Question: I have account and wanted to host a git repository so I followed the steps <URL> .
Here is the what I did:
1 - Installed and following the steps <URL>
2 - Using (with username: , host: )
'''
ssh-keygen -t rsa
cat ~/.ssh/id_rsa.pub
ssh geryit@geryit.net "mkdir ~/.ssh; cat >> ~/.ssh/authorized_keys"
eval 'ssh-agent'
ssh-add
'''
then created my local and remote repositories
and
'''
git remote add origin ssh://geryit@geryit.net/~/p5.git
git push origin master
'''
then it asks for my and and after I type i got this error:

I tried assigning private to tortoisegit but no luck.
What am I doing wrong?
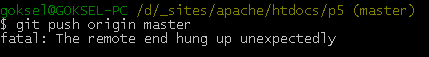
Answer: You need to create the git repo on the server:
'''
ssh geryit@geryit.net
git init --bare ~/p5.git
'''
Then exit out of geryit.net and try your push again.
You should not have to enter the password when logging into the server in the first line above. If you are prompted for a password, this means the key setup above didn't work.